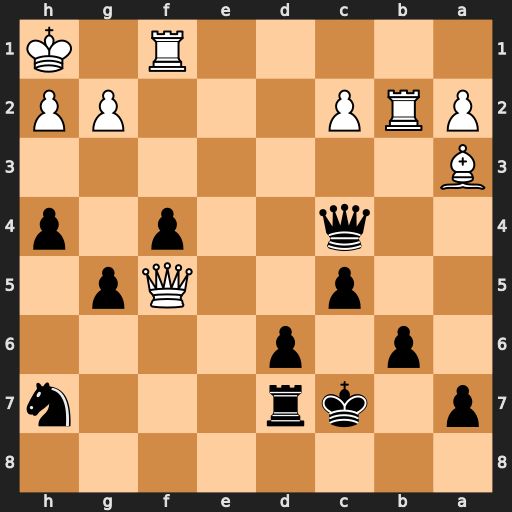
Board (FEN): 8/p1kr3n/1p1p4/2p2Qp1/2q2p1p/B7/PRP3PP/5R1K
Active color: b
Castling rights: -
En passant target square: -
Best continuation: Qxf1#